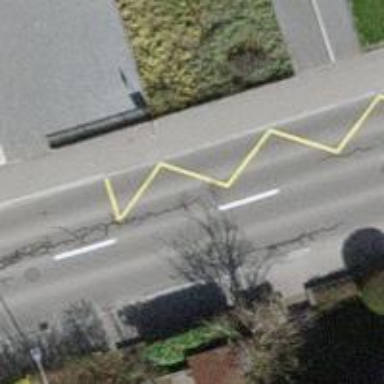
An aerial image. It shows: Bus stop with designated stop position for public transport.